Field crop: tomato
Growth stage: 1
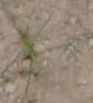
Species: cyperus